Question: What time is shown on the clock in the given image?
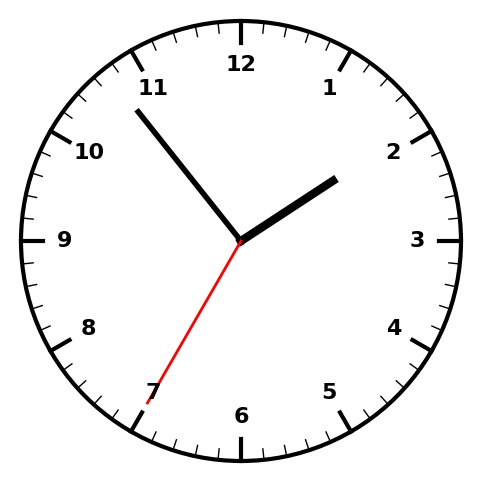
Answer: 01:53:35